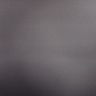
Metastatic tissue present: no